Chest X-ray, AP view. Patient: 65 years old, sex F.
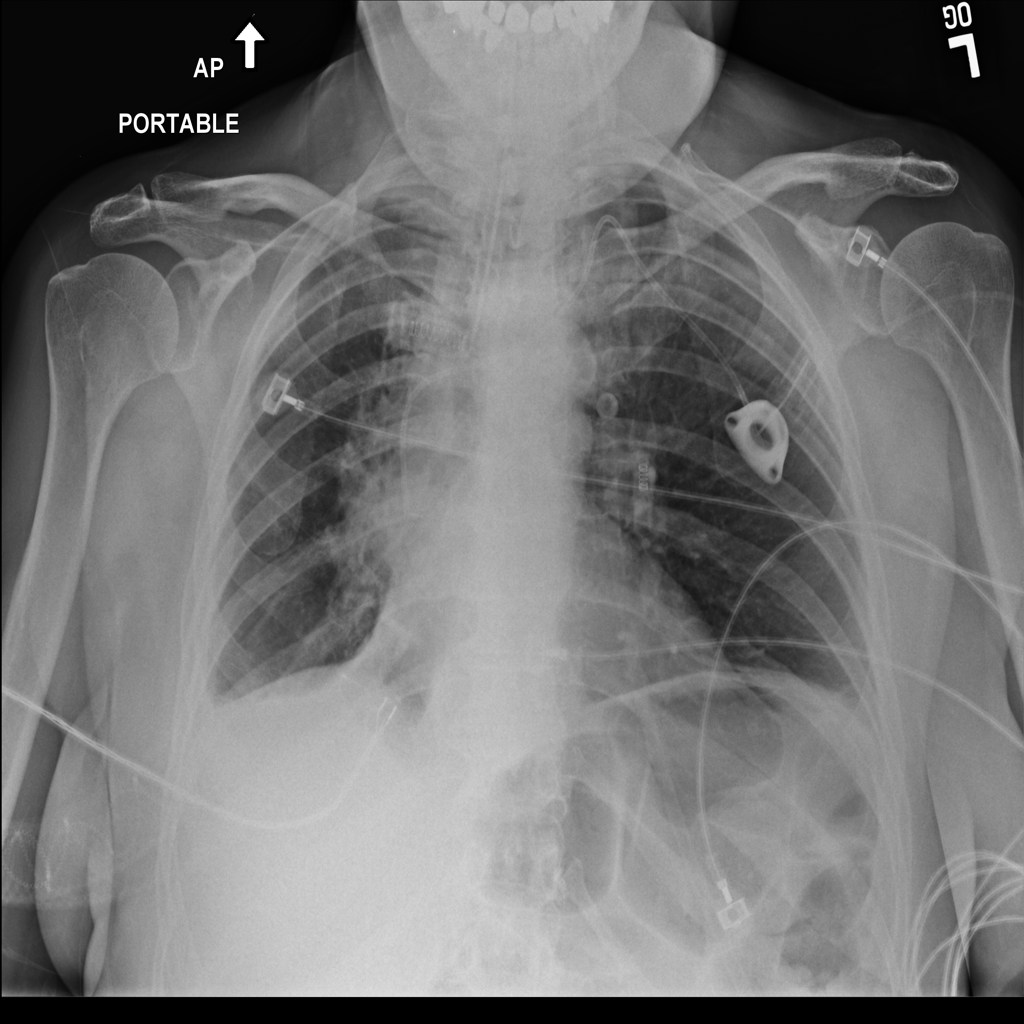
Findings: No Finding